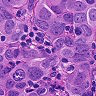
Metastatic tissue present: yes